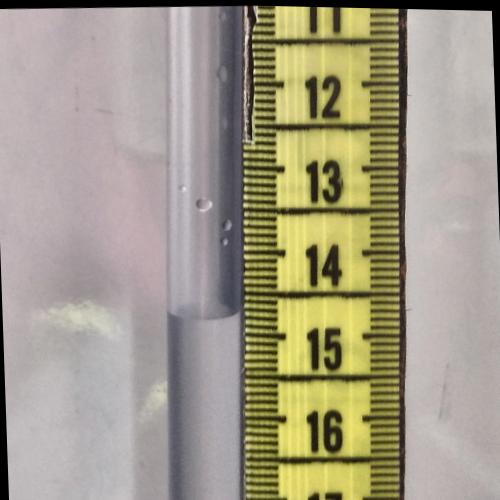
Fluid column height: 14.7 cm